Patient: sex M, age 78
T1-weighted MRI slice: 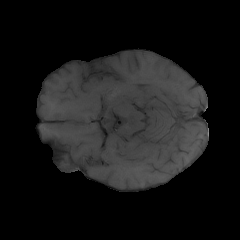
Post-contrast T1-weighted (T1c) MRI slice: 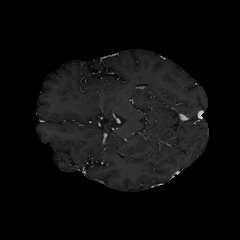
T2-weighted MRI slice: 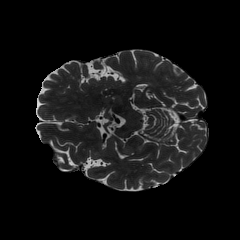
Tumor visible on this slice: no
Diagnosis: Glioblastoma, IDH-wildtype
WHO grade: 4